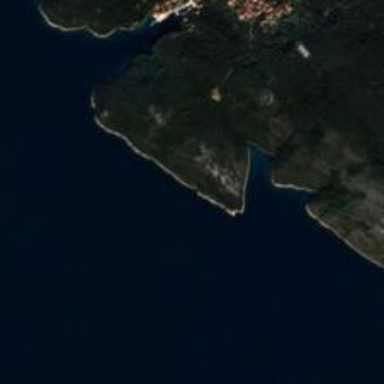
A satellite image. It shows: Beautiful bay with natural surroundings.